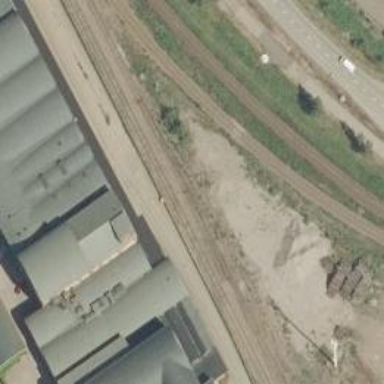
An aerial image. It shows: Railway yard.